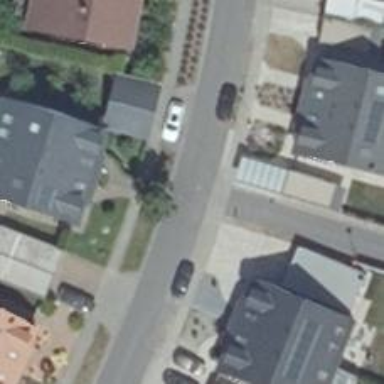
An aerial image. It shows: Residential road with asphalt surface.